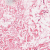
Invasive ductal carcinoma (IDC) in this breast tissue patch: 0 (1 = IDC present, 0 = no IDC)